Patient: sex M, age 71
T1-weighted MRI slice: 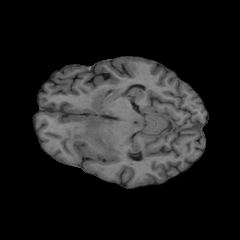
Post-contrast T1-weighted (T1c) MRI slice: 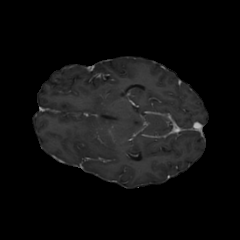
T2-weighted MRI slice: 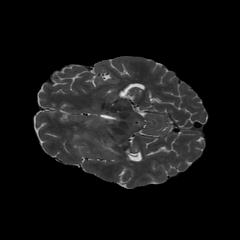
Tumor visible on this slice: yes
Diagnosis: Glioblastoma, IDH-wildtype
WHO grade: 4